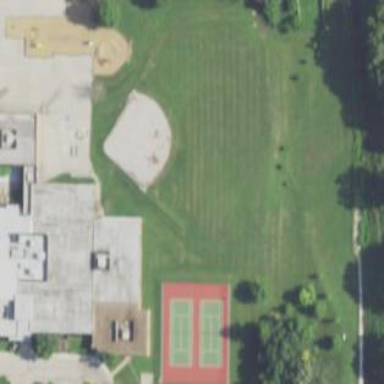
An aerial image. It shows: Grassy baseball pitch for leisure sports.